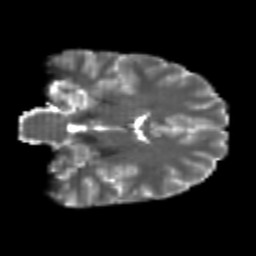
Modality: T2w
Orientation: coronal
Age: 25
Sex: male
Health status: healthy
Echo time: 0.074 s